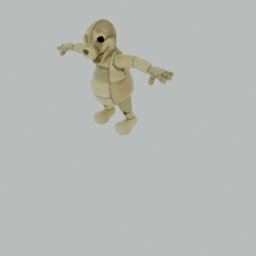
Label: animals